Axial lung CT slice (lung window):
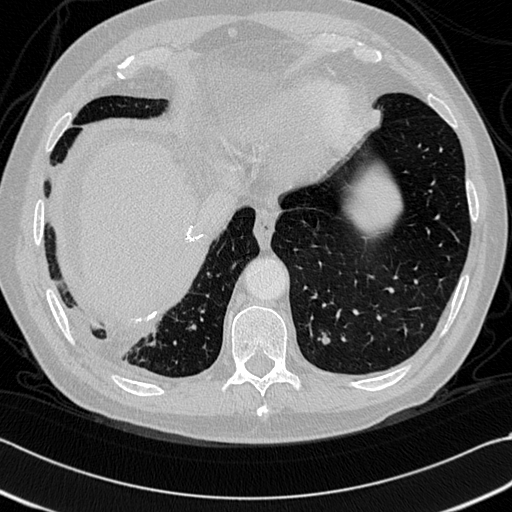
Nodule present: yes
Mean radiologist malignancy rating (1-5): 2.667